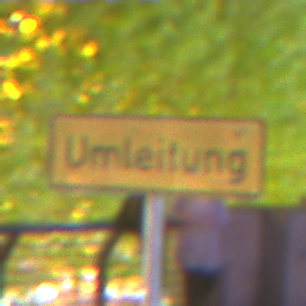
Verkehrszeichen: Umleitungsankuendigung
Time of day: Night
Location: Outdoor (Urban)
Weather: PartlyCloudy
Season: NotSpecified
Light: Natural